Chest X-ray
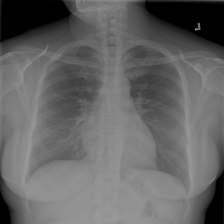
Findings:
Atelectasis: negative
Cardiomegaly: negative
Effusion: negative
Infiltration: negative
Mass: negative
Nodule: negative
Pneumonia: negative
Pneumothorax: negative
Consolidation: negative
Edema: negative
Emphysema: negative
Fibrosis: negative
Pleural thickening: negative
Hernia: negative